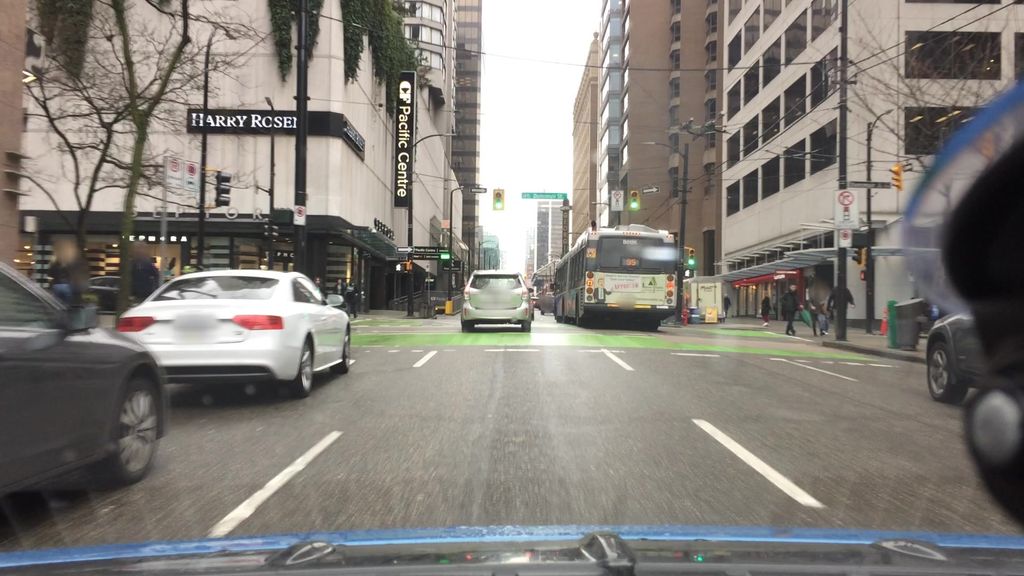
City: vancouver